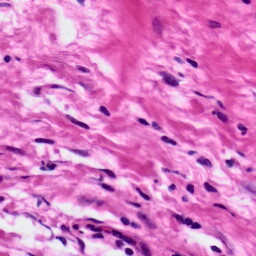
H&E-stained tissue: Ovarian